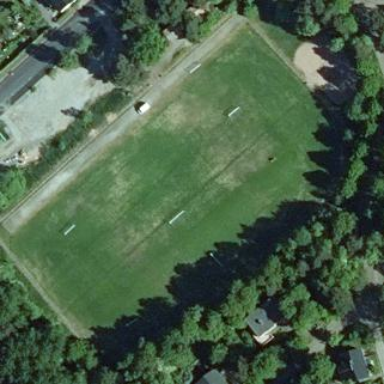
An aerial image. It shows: Soccer pitch for outdoor sports and leisure activities.